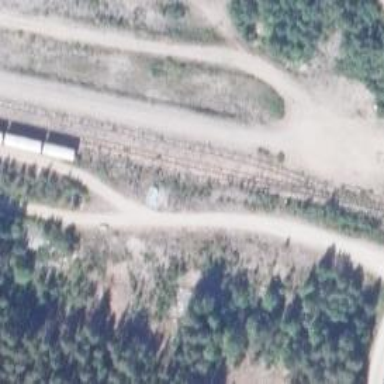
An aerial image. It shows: Unused railway yard.